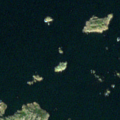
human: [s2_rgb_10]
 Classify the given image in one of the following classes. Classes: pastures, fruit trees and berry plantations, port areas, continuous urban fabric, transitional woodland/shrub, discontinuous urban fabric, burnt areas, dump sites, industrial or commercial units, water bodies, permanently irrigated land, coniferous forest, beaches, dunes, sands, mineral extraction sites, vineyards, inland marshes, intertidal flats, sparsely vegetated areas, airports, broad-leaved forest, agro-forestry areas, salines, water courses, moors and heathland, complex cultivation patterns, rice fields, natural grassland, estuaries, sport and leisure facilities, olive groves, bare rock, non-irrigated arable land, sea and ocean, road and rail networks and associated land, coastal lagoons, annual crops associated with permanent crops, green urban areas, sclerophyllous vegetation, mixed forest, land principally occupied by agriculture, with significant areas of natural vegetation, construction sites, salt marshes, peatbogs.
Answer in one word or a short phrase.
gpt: sea and ocean